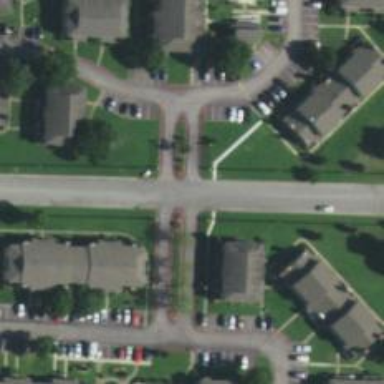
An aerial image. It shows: Asphalt road designated as living street.